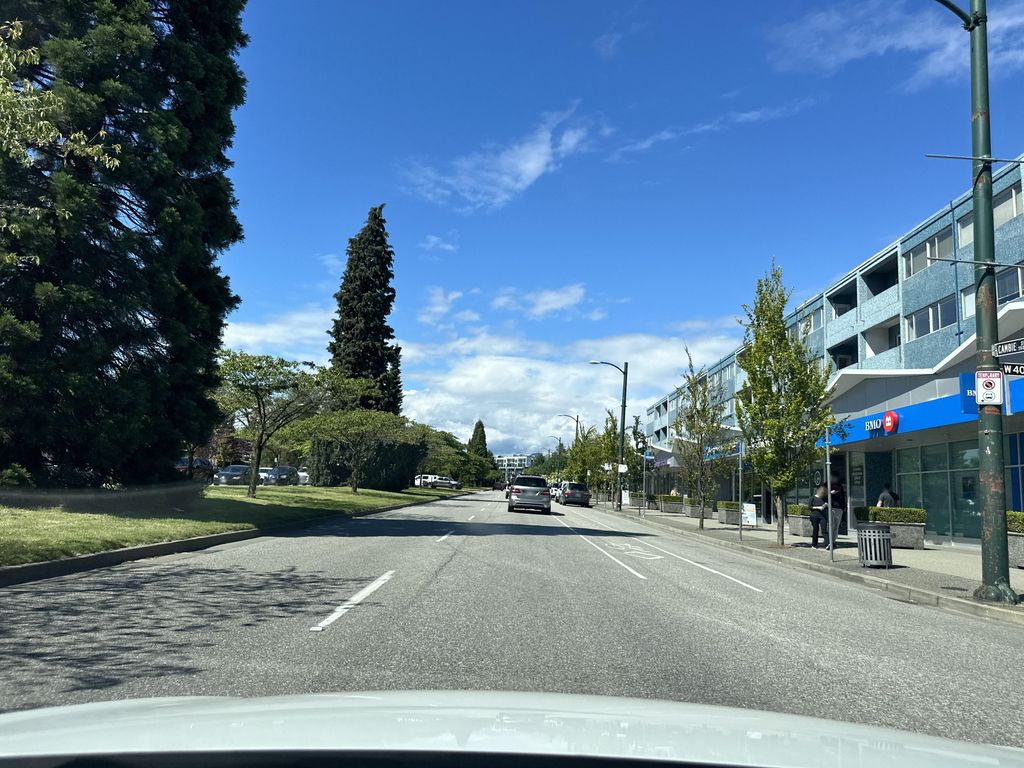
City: vancouver